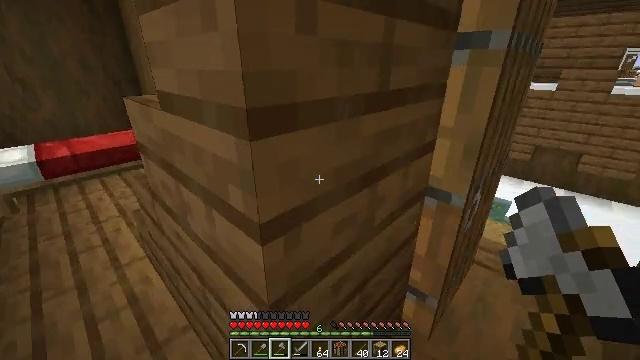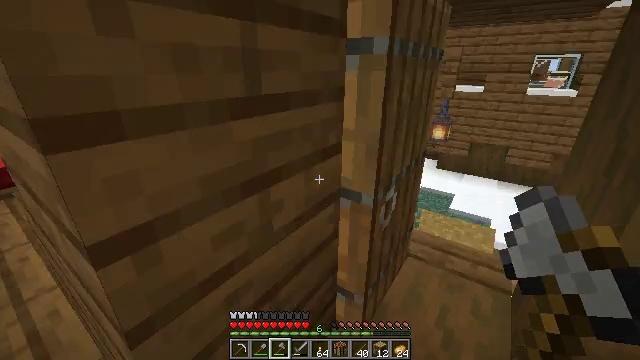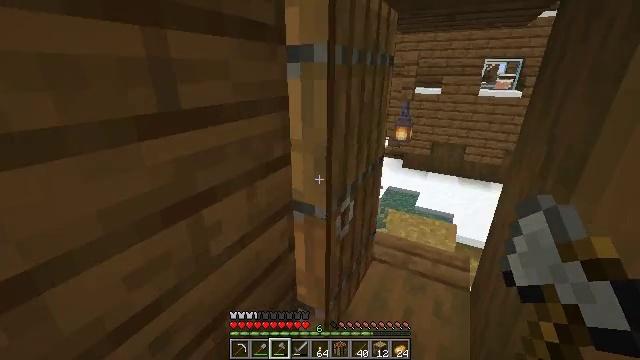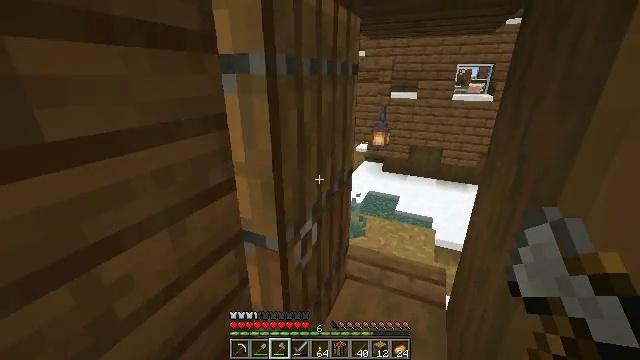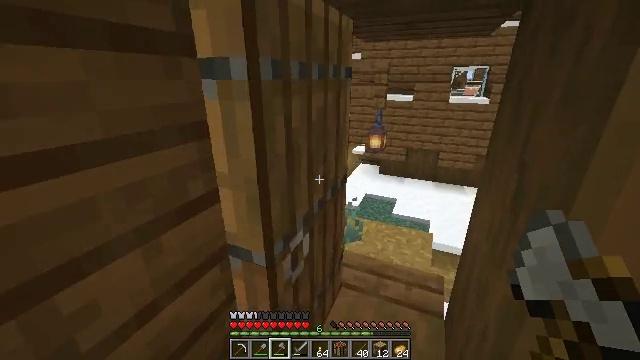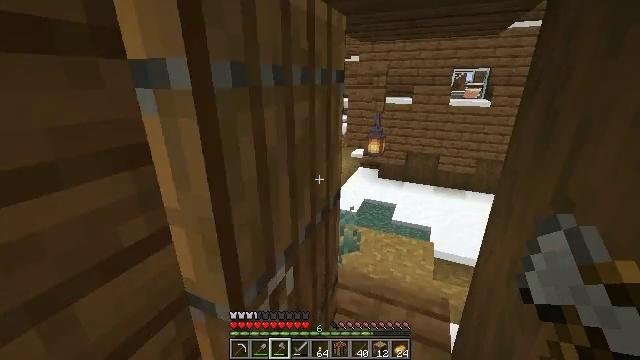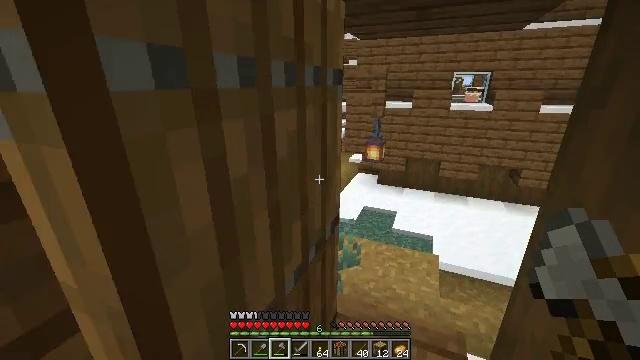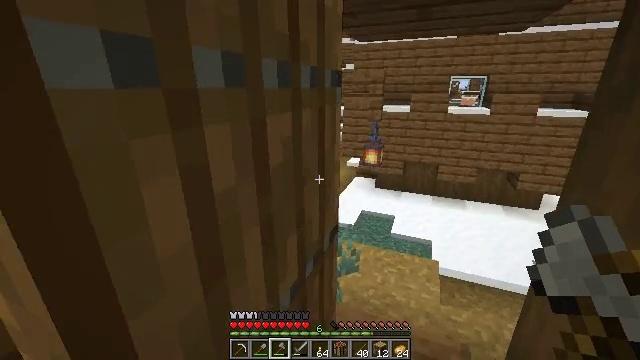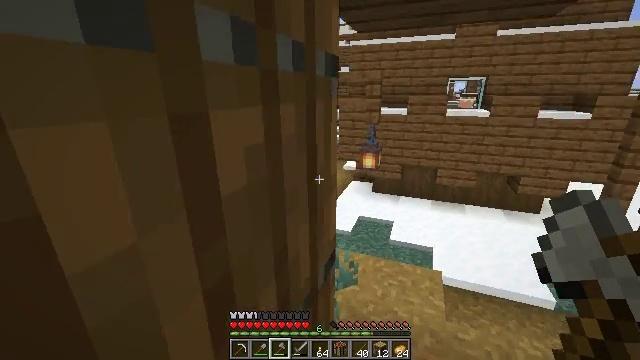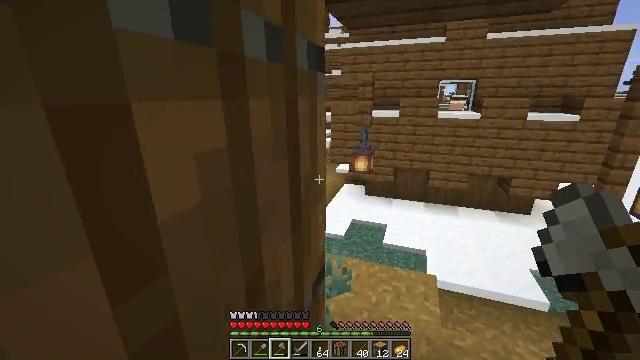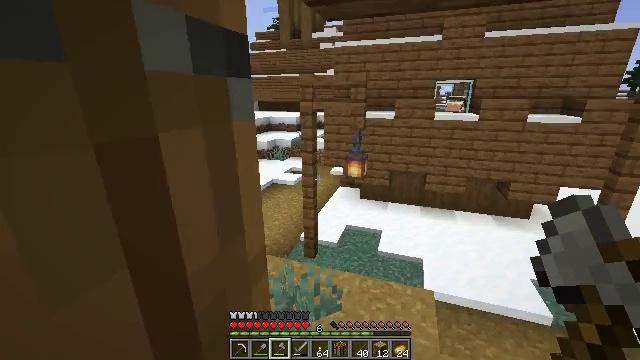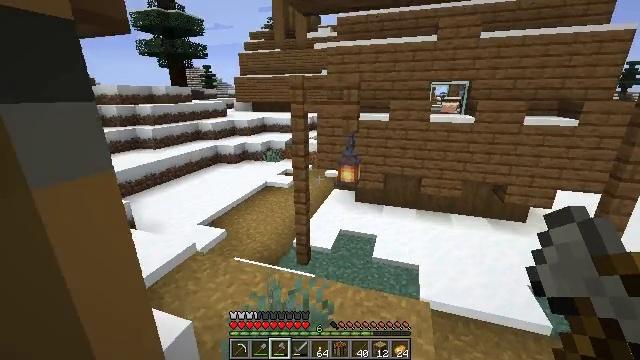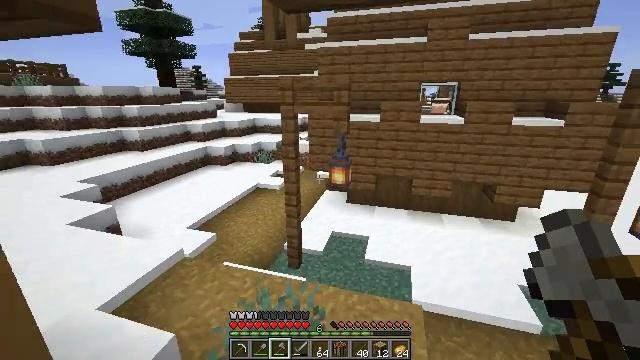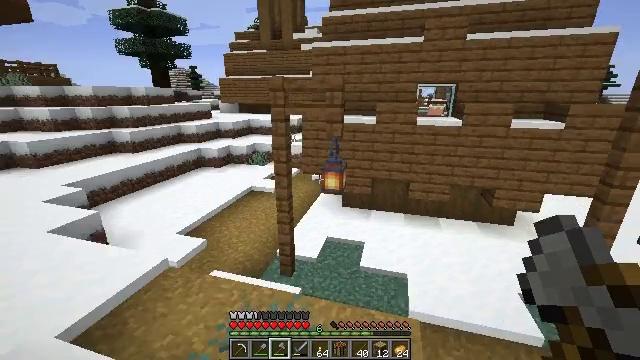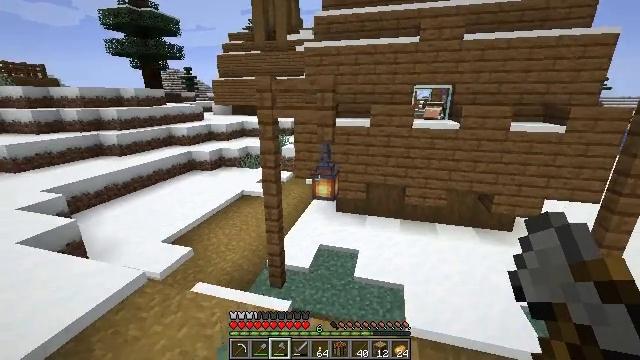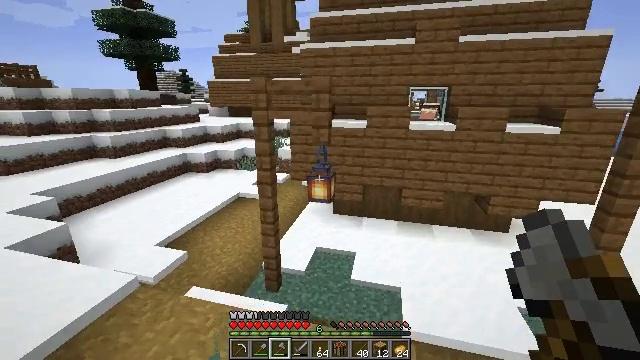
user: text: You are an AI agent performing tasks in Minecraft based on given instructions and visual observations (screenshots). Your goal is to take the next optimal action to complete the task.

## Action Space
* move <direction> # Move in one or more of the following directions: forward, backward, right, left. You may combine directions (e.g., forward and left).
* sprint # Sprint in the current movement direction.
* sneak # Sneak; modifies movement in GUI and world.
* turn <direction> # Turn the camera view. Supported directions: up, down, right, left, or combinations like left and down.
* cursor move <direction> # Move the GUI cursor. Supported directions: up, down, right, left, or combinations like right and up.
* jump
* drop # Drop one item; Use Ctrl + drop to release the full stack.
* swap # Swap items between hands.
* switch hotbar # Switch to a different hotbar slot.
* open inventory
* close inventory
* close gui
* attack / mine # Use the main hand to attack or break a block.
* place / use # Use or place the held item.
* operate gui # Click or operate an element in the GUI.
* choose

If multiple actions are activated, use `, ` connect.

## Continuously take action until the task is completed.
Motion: motion action
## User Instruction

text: Collect spruce leaves for landscaping.
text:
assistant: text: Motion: move forward and move right, turn right and up
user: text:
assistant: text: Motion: move forward and move right, turn right
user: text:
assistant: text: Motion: move forward and move right, turn right
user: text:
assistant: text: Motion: move forward and move right
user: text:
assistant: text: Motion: move forward
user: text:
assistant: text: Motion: move forward
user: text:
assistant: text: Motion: move forward
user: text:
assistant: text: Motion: move forward
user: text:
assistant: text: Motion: move forward, turn right
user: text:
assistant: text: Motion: move forward
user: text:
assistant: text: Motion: move forward
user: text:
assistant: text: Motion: move forward, turn right
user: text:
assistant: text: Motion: move forward
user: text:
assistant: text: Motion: move forward, sprint
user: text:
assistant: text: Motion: move forward, sprint
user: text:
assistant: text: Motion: move forward, sprint
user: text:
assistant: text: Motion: move forward, sprint
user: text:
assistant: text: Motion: move forward, sprint
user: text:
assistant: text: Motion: move forward, sprint, turn left
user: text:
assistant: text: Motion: move forward, sprint
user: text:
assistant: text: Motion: move forward, sprint
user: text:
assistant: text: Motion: move forward, sprint
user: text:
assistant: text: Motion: move forward, sprint
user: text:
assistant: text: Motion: move forward, sprint
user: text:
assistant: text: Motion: move forward, sprint, turn left
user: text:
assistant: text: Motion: move forward, sprint
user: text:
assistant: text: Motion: move forward, sprint
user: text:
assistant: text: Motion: move forward, sprint
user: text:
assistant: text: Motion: move forward, sprint
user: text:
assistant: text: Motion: move forward, sprint